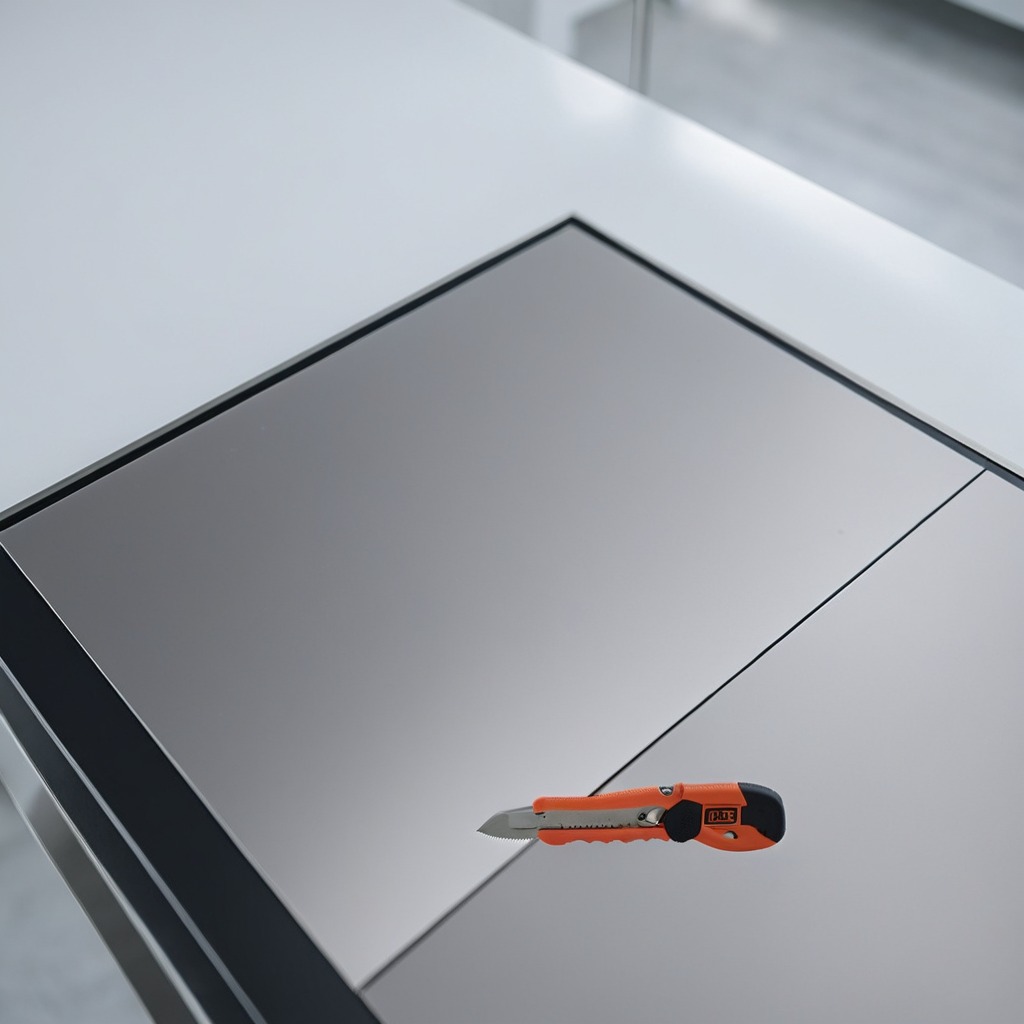
A utility knife lies on a stainless steel table in a high-end prototyping lab.